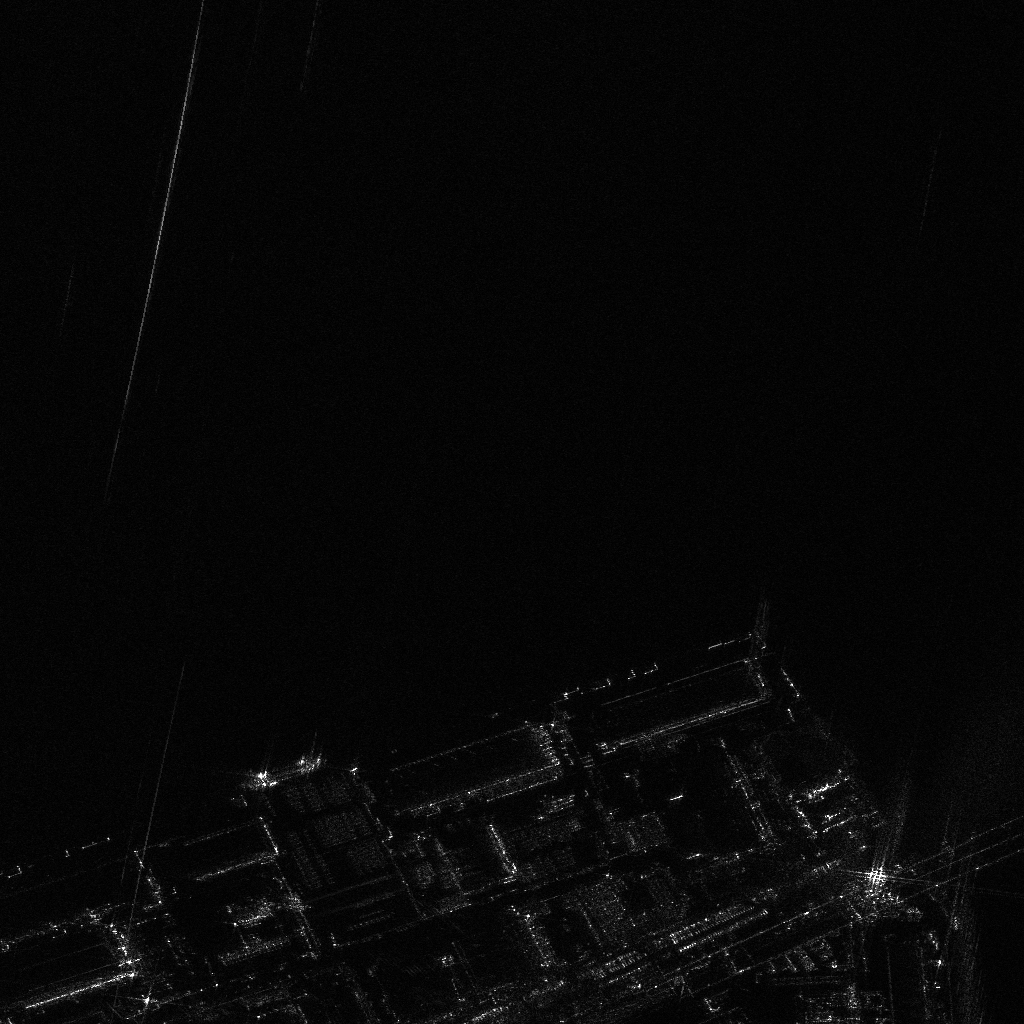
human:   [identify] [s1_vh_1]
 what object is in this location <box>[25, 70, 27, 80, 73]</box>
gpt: <ref>1 large container at the bottom left</ref>